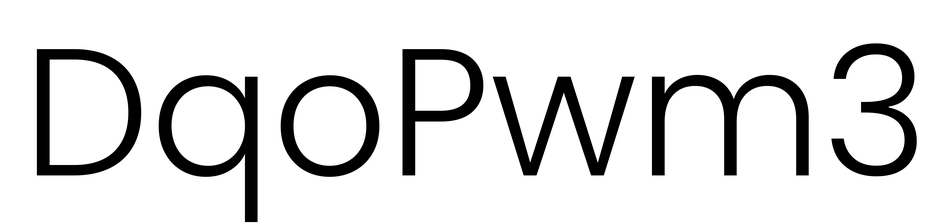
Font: Poppins-Light